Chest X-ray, PA view. Patient: 73 years old, sex M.
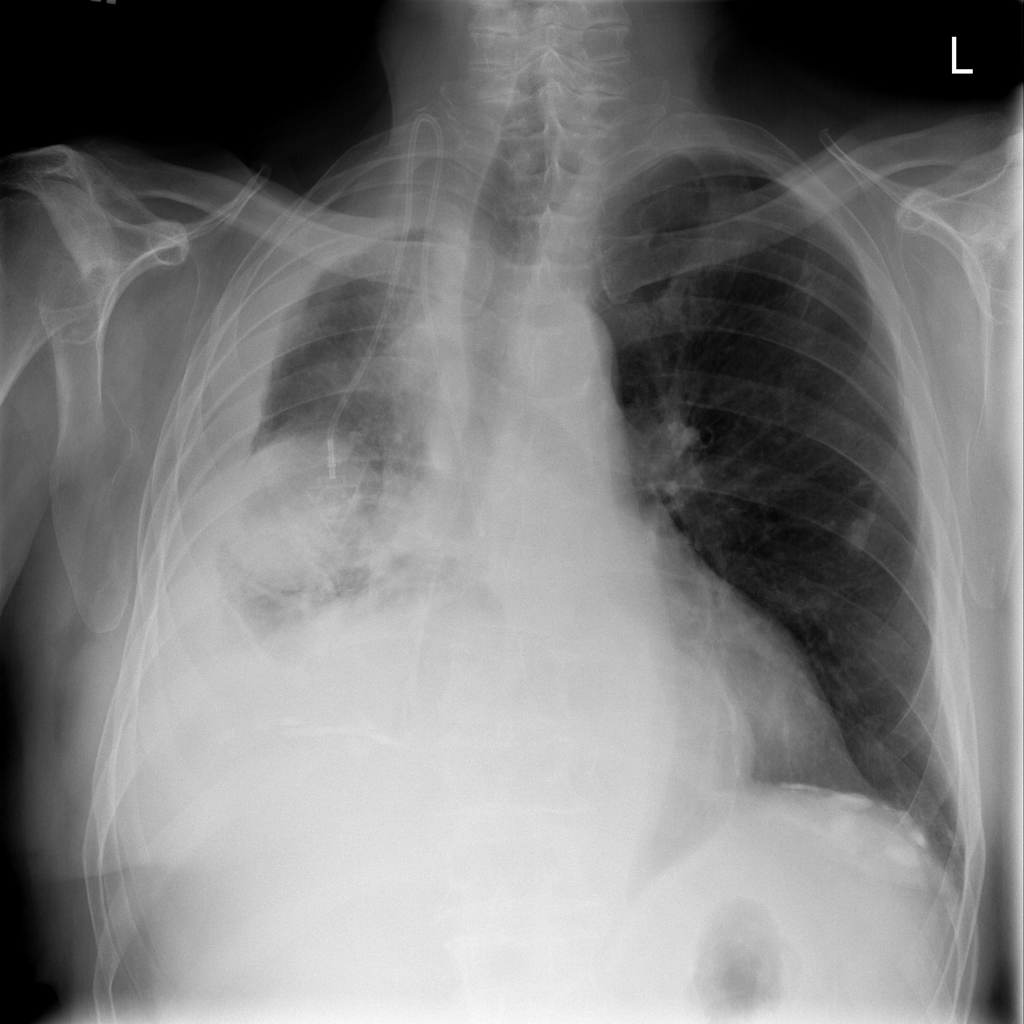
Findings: Mass